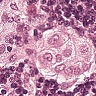
Metastatic tissue present: yes